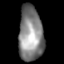
Tissue: skin
Cell type: Myeloid cells
Senescence score: 0.6992
Nuclear area (px): 1308
Mean DAPI intensity: 133.973